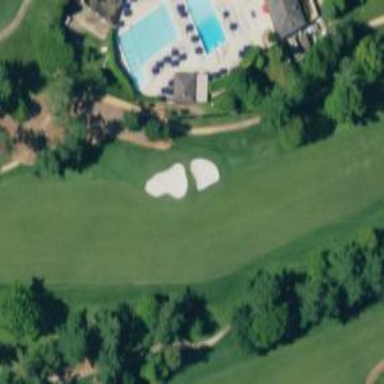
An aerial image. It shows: Golf hole.